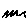
Label: zigzag